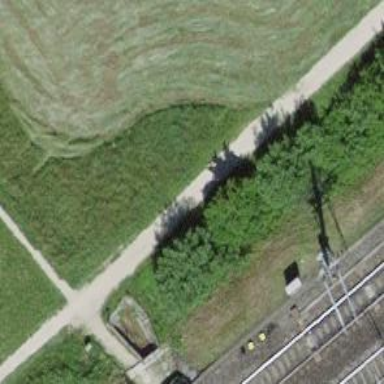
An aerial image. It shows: Gravel footway.